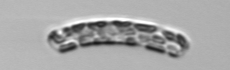
Label: Guinardia_striata